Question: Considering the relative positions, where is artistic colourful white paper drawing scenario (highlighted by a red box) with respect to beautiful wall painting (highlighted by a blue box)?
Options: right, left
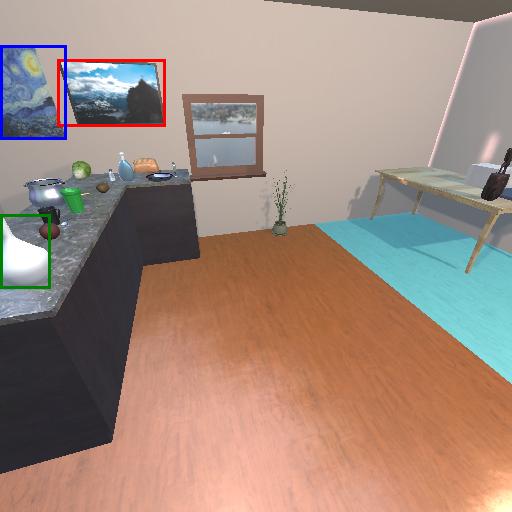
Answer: right